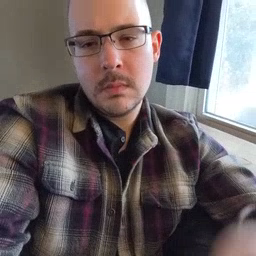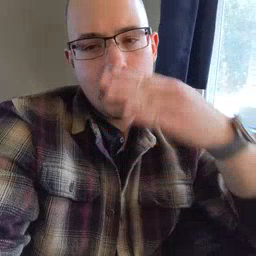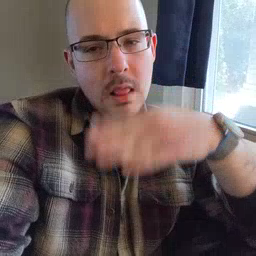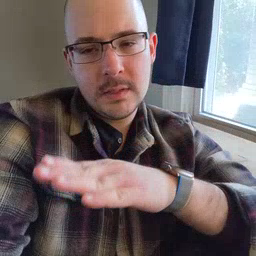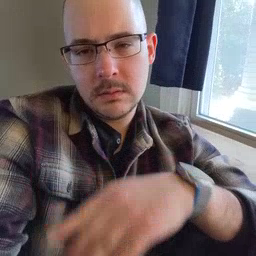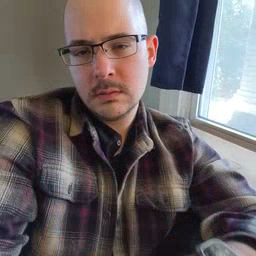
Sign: elephant